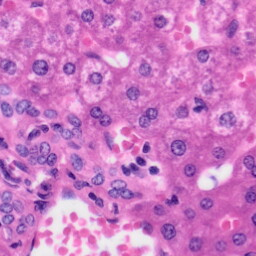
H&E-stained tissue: Liver